Question: So I am trying to get a bottom navbar on to my website the issue that keeps arising is that their is some padding on the bottom of the page that I cannot seem to remove. You can see the code for the navbar below.
'''
<!DOCTYPE html>
<html lang="en">
<head>
<meta charset="utf-8">
<title> Falke Homepage </title>
<meta name="viewport" content="width=device-width, initial-scale=1">
<!-- Loading Bootstrap -->
<link href="bootstrap/css/bootstrap.css" rel="stylesheet" media="screen">
<!-- Loading Flat UI -->
<link href="css/flat-ui.css" rel="stylesheet">
<link rel="shortcut icon" href="images/favicon.ico">
<!-- Loading Custom Stylesheet-->
<link href="css/Stylesheet for Homepage.css" rel="stylesheet">
</head>
<body>
<!-- Static Navbar For Top of Homepage-->
<div class="navbar navbar-default navbar-static-top" role ="navigation">
<div class="container-fluid">
<div class="nav navbar-nav">
<ul class = "nav">
<li><img src="img/Falke Logo.png" class="img-responsive" alt="Responsive image"></li>
</ul>
</div>
<ul class = "nav navbar-nav navbar-right">
<div class='btn-group'>
<li><button class="btn navbar-btn btn-info">Sign In</button></li>
</div>
<div class='btn-group'>
<li><button class="btn navbar-btn btn-success">Register</button></li>
</div>
</ul>
</div>
</div><!-- end of navbar-->
<div class="container-fluid">
<div class="row">
<div class="col-xs-12">
<img src="img/NYC Skyline.jpg" class="img-responsive" alt="Responsive image">
</div><!-- pic of NYC -->
</div>
<div class="row">
<div class="col-xs-12">
<div class="jumbotron">
<h1>Welcome to Falke!</h1>
<p>Cras justo odio, dapibus ac facilisis in, egestas eget quam. Fusce dapibus, tellus ac cursus commodo, tortor mauris condimentum nibh, ut fermentum massa justo sit amet risus.</p>
<a href="#" class="btn btn-large btn-info">Get Started</a>
</div><!-- end of jumbotron-->
</div>
</div>
</div>
<div class="container-fluid">
<div class="row">
<div class="col-xs-6"><img src ="img/Biker.jpg" class="img-responsive" alt="Responsive image"></div>
<div class="col-xs-6"><p>Cras justo odio, dapibus ac facilisis in, egestas eget quam. Fusce dapibus, tellus ac cursus commodo, tortor mauris condimentum nibh, ut fermentum massa justo sit amet risus.</p></div>
</div>
</div><!-- End of Biker image and Text container -->
<!-- Static Navbar For Bottom of Homepage-->
<div class="navbar navbar-default navbar-static-bottom footer" role ="navigation">
<div class="container-fluid">
<ul class = "nav navbar-nav">
<li><img src="img/Facebook Flat.png" class='footer-img' alt="Responsive image" ></li>
<li><img src="img/Twitter Flat.png" class='footer-img'alt="Responsive image"> </li>
<li><img src="img/YouTube Flat.png" class="footer-img" alt="Responsive image"> </li>
<li><img src="img/Google Plus Flat.png" class='footer-img' alt="Responsive image"> </li>
<li><img src="img/Instagram Flat.png" class='footer-img' alt="Responsive image"> </li>
</ul>
<ul class="nav navbar-nav navbar-right">
<div class='btn-group'>
<button class="btn navbar-btn btn-link">About Us</button>
</div>
</ul>
</div>
</div><!-- end of navbar for bottom-->
<!-- Load JS here for greater good =============================-->
<script src="js/jquery-1.8.3.min.js"></script>
<script src="js/jquery-ui-1.10.3.custom.min.js"></script>
<script src="js/jquery.ui.touch-punch.min.js"></script>
<script src="js/bootstrap.min.js"></script>
<script src="js/bootstrap-select.js"></script>
<script src="js/bootstrap-switch.js"></script>
<script src="js/flatui-checkbox.js"></script>
<script src="js/flatui-radio.js"></script>
<script src="js/jquery.tagsinput.js"></script>
<script src="js/jquery.placeholder.js"></script>
</body>
</html>
'''
You can see the issue here
I'm using Bootstrap 3 thanks for the help.
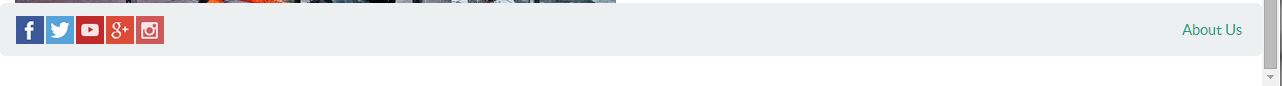
Answer: Your 'About us' is 68px high, while the footer should only be 53px. Decrease the padding on '.navbar-nav > li > a'in flat-ui.css on line 4729.
Next, remove the 'margin-bottom'on flat-ui.css on line 4594 and in bootstrap.css on line 3649.